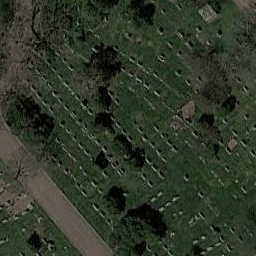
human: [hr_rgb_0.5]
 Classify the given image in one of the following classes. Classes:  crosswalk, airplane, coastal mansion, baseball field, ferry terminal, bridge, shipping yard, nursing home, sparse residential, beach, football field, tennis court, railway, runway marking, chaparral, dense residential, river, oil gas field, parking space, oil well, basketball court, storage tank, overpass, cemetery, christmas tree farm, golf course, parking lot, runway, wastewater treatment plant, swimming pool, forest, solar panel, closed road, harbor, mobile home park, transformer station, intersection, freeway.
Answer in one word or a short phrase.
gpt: cemetery